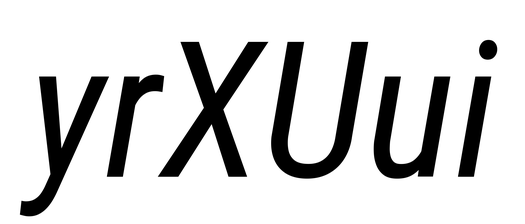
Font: Roboto-Italic_Condensed_Italic